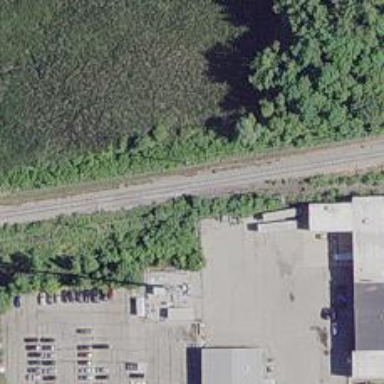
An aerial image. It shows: Railway spur service.